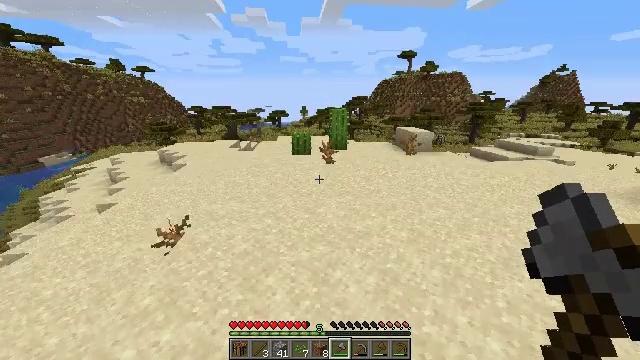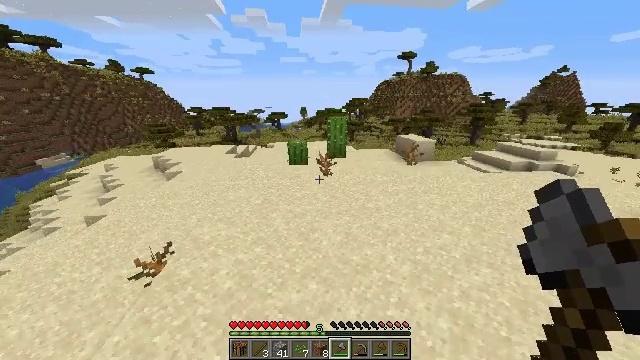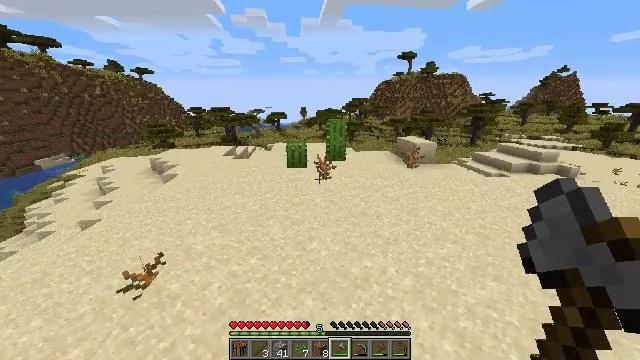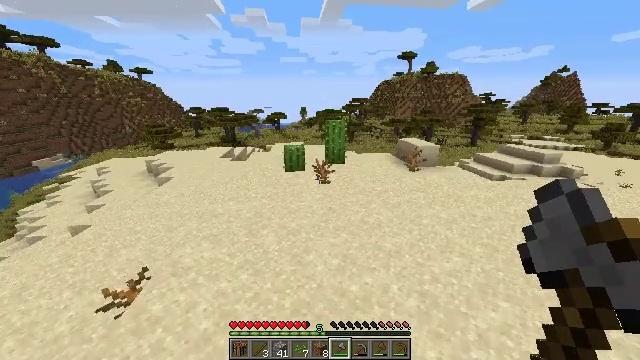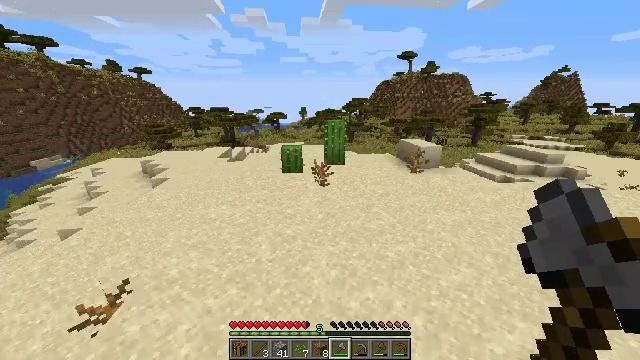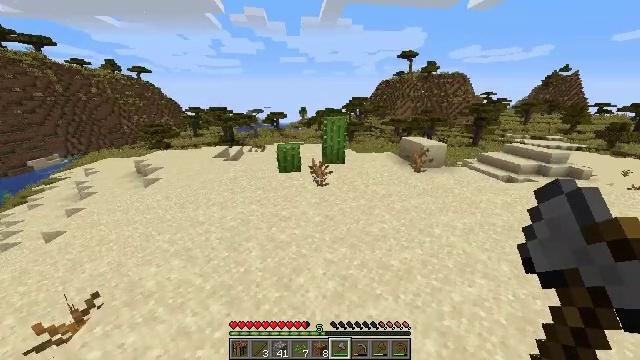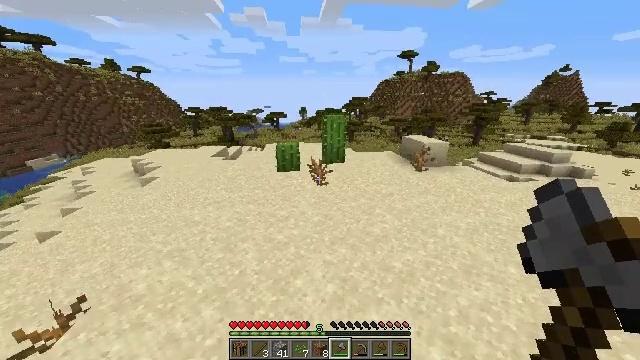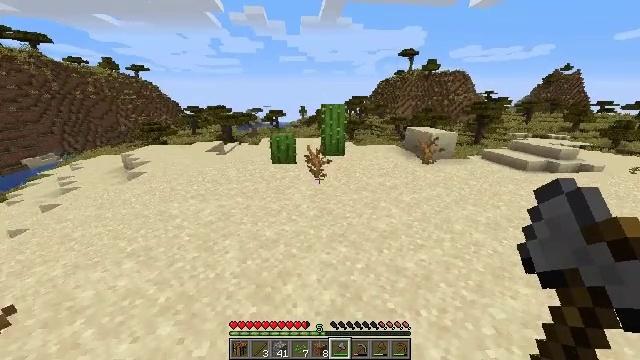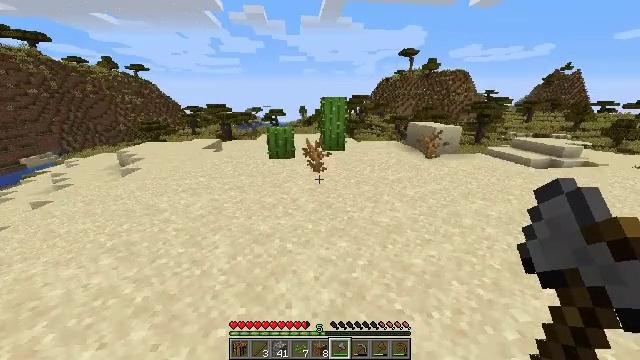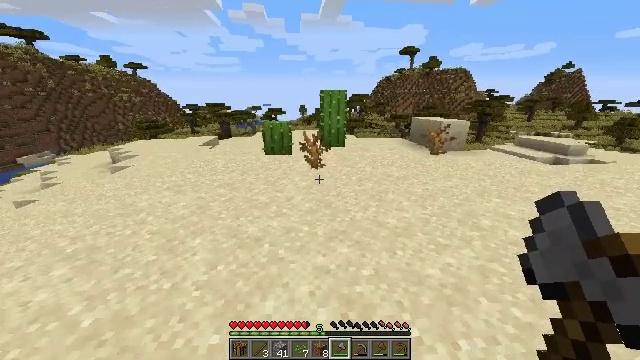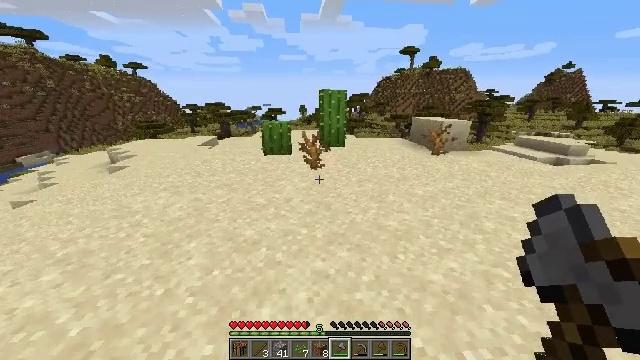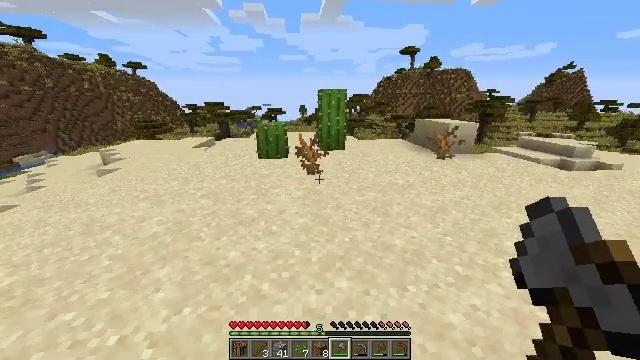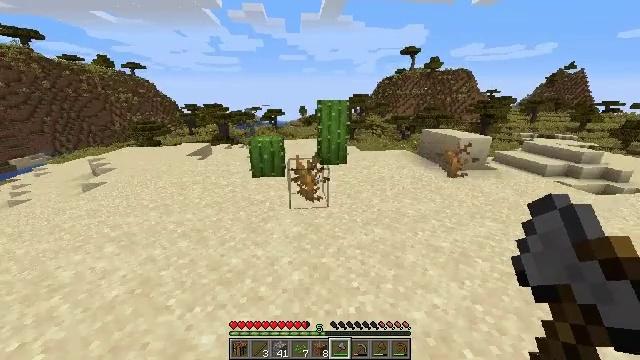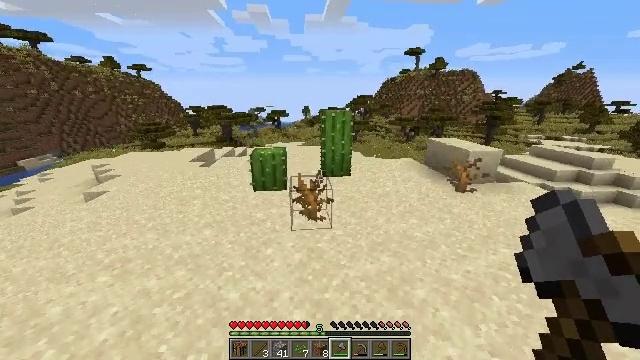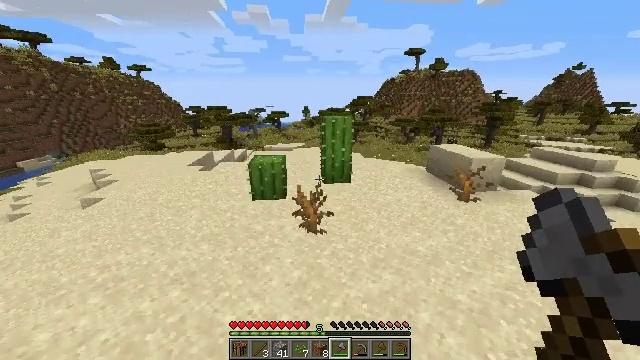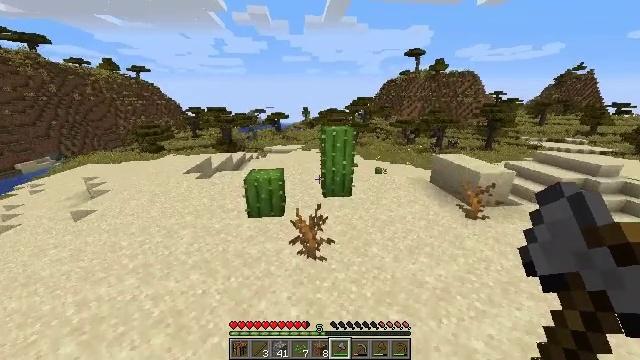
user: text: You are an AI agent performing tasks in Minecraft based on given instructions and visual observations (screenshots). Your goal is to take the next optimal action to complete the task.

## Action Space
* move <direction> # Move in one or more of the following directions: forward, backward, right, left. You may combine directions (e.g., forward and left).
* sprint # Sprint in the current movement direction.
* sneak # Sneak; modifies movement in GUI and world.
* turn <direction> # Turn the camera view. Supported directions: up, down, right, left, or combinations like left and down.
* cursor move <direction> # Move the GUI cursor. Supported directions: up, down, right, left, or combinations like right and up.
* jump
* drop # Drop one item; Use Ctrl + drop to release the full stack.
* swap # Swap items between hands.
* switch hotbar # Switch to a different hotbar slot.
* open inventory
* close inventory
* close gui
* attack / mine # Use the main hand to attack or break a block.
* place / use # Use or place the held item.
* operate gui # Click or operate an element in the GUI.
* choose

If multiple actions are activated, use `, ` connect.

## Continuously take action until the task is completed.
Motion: motion action
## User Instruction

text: Break the cactus block.
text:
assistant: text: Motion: move forward, jump
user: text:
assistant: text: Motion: move forward
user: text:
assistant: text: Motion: move forward
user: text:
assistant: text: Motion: move forward
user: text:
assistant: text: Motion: move forward
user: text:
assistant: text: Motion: move forward
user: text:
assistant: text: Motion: move forward
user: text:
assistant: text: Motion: move forward
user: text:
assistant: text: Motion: move forward
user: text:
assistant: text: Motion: move forward
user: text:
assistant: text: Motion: move forward
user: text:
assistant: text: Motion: move forward, jump
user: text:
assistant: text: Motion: move forward, jump
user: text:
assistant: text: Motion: move forward, jump
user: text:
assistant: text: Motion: move forward, jump
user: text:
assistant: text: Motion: move forward, turn left
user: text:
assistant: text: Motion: move forward, turn left
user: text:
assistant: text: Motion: move forward, turn left
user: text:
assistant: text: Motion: move forward
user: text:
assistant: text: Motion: move forward
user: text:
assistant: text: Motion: move forward
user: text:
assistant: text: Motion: move forward
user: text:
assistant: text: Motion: move forward
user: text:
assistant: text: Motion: move forward, turn right
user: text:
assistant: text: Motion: move forward, turn right
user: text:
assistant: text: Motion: move forward
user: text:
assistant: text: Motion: move forward
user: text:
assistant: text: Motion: move forward, turn left, jump
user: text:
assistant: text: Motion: move forward, turn left, jump
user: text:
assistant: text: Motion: move forward, turn left, jump